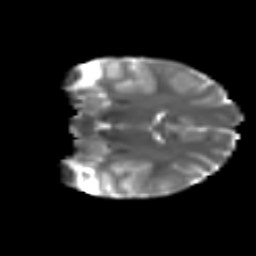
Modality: T2w
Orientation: coronal
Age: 14
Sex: female
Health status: ill
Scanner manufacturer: ge
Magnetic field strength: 3 T
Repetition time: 6.752 s
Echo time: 0.079 s